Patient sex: M
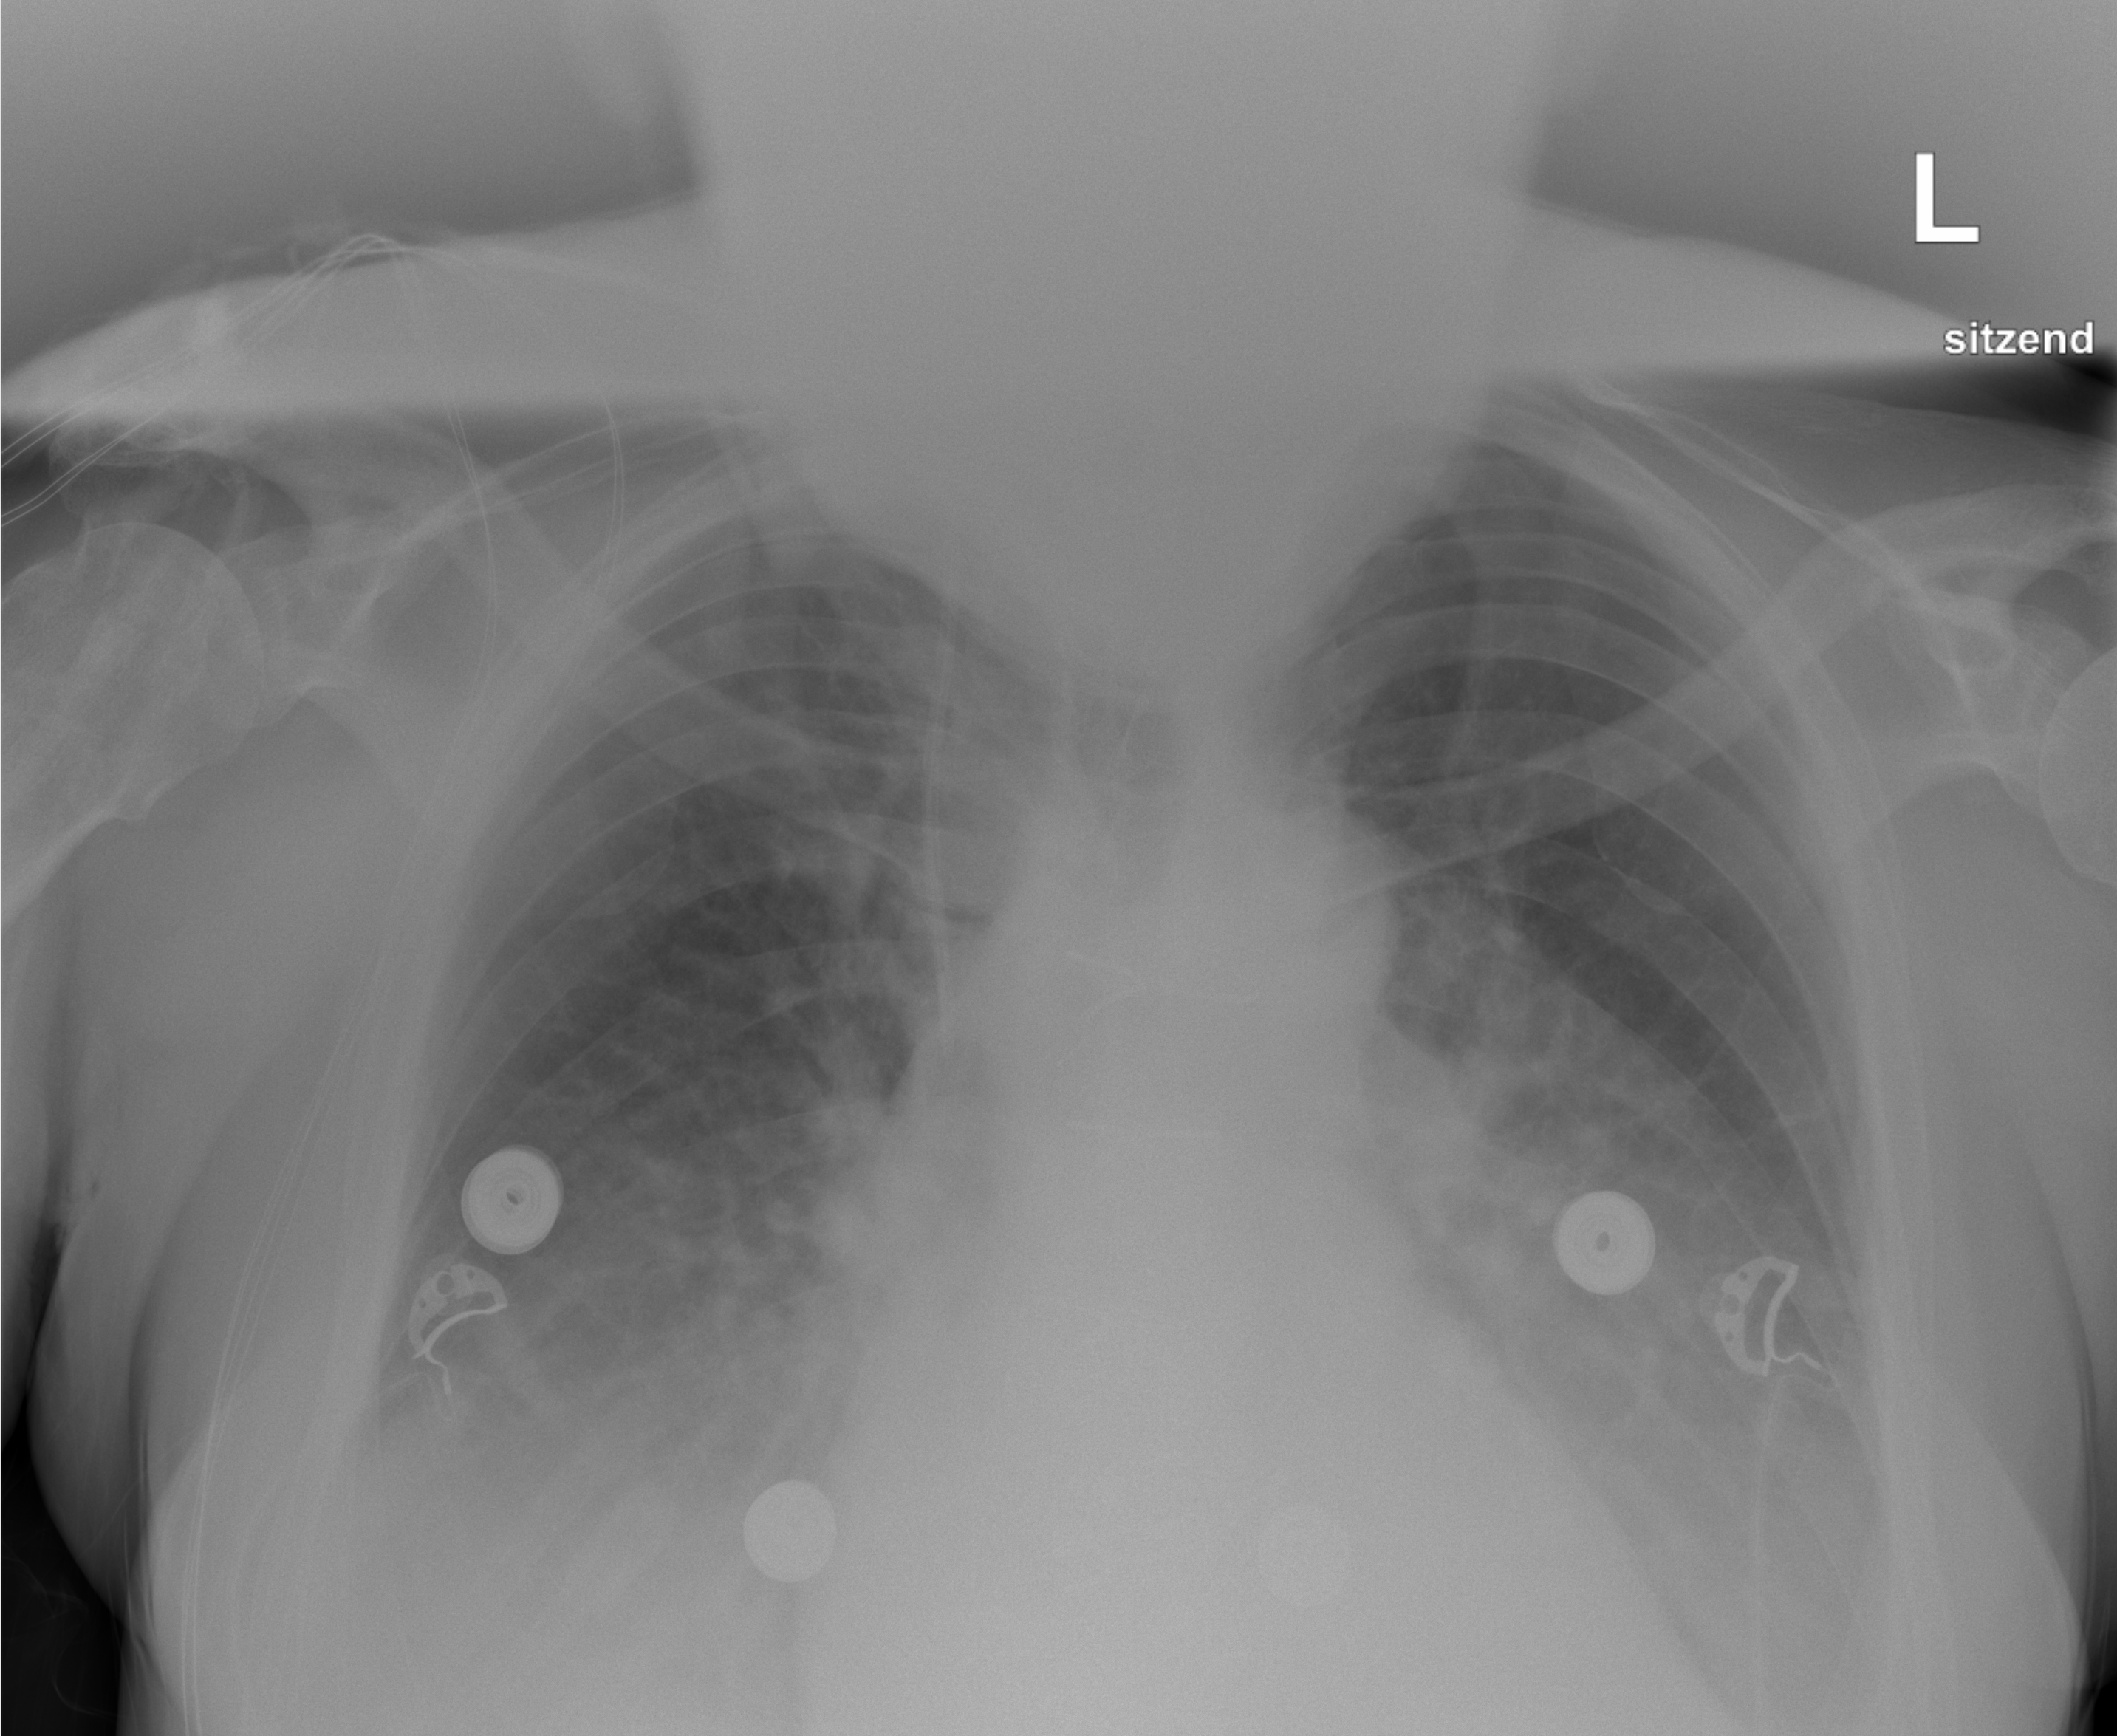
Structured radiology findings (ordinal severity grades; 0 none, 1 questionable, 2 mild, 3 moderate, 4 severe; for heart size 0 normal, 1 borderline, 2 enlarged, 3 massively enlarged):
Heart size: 0
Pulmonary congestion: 0
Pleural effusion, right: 2
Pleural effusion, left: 2
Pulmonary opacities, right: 0
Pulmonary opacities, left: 0
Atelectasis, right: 2
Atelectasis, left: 2